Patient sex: M
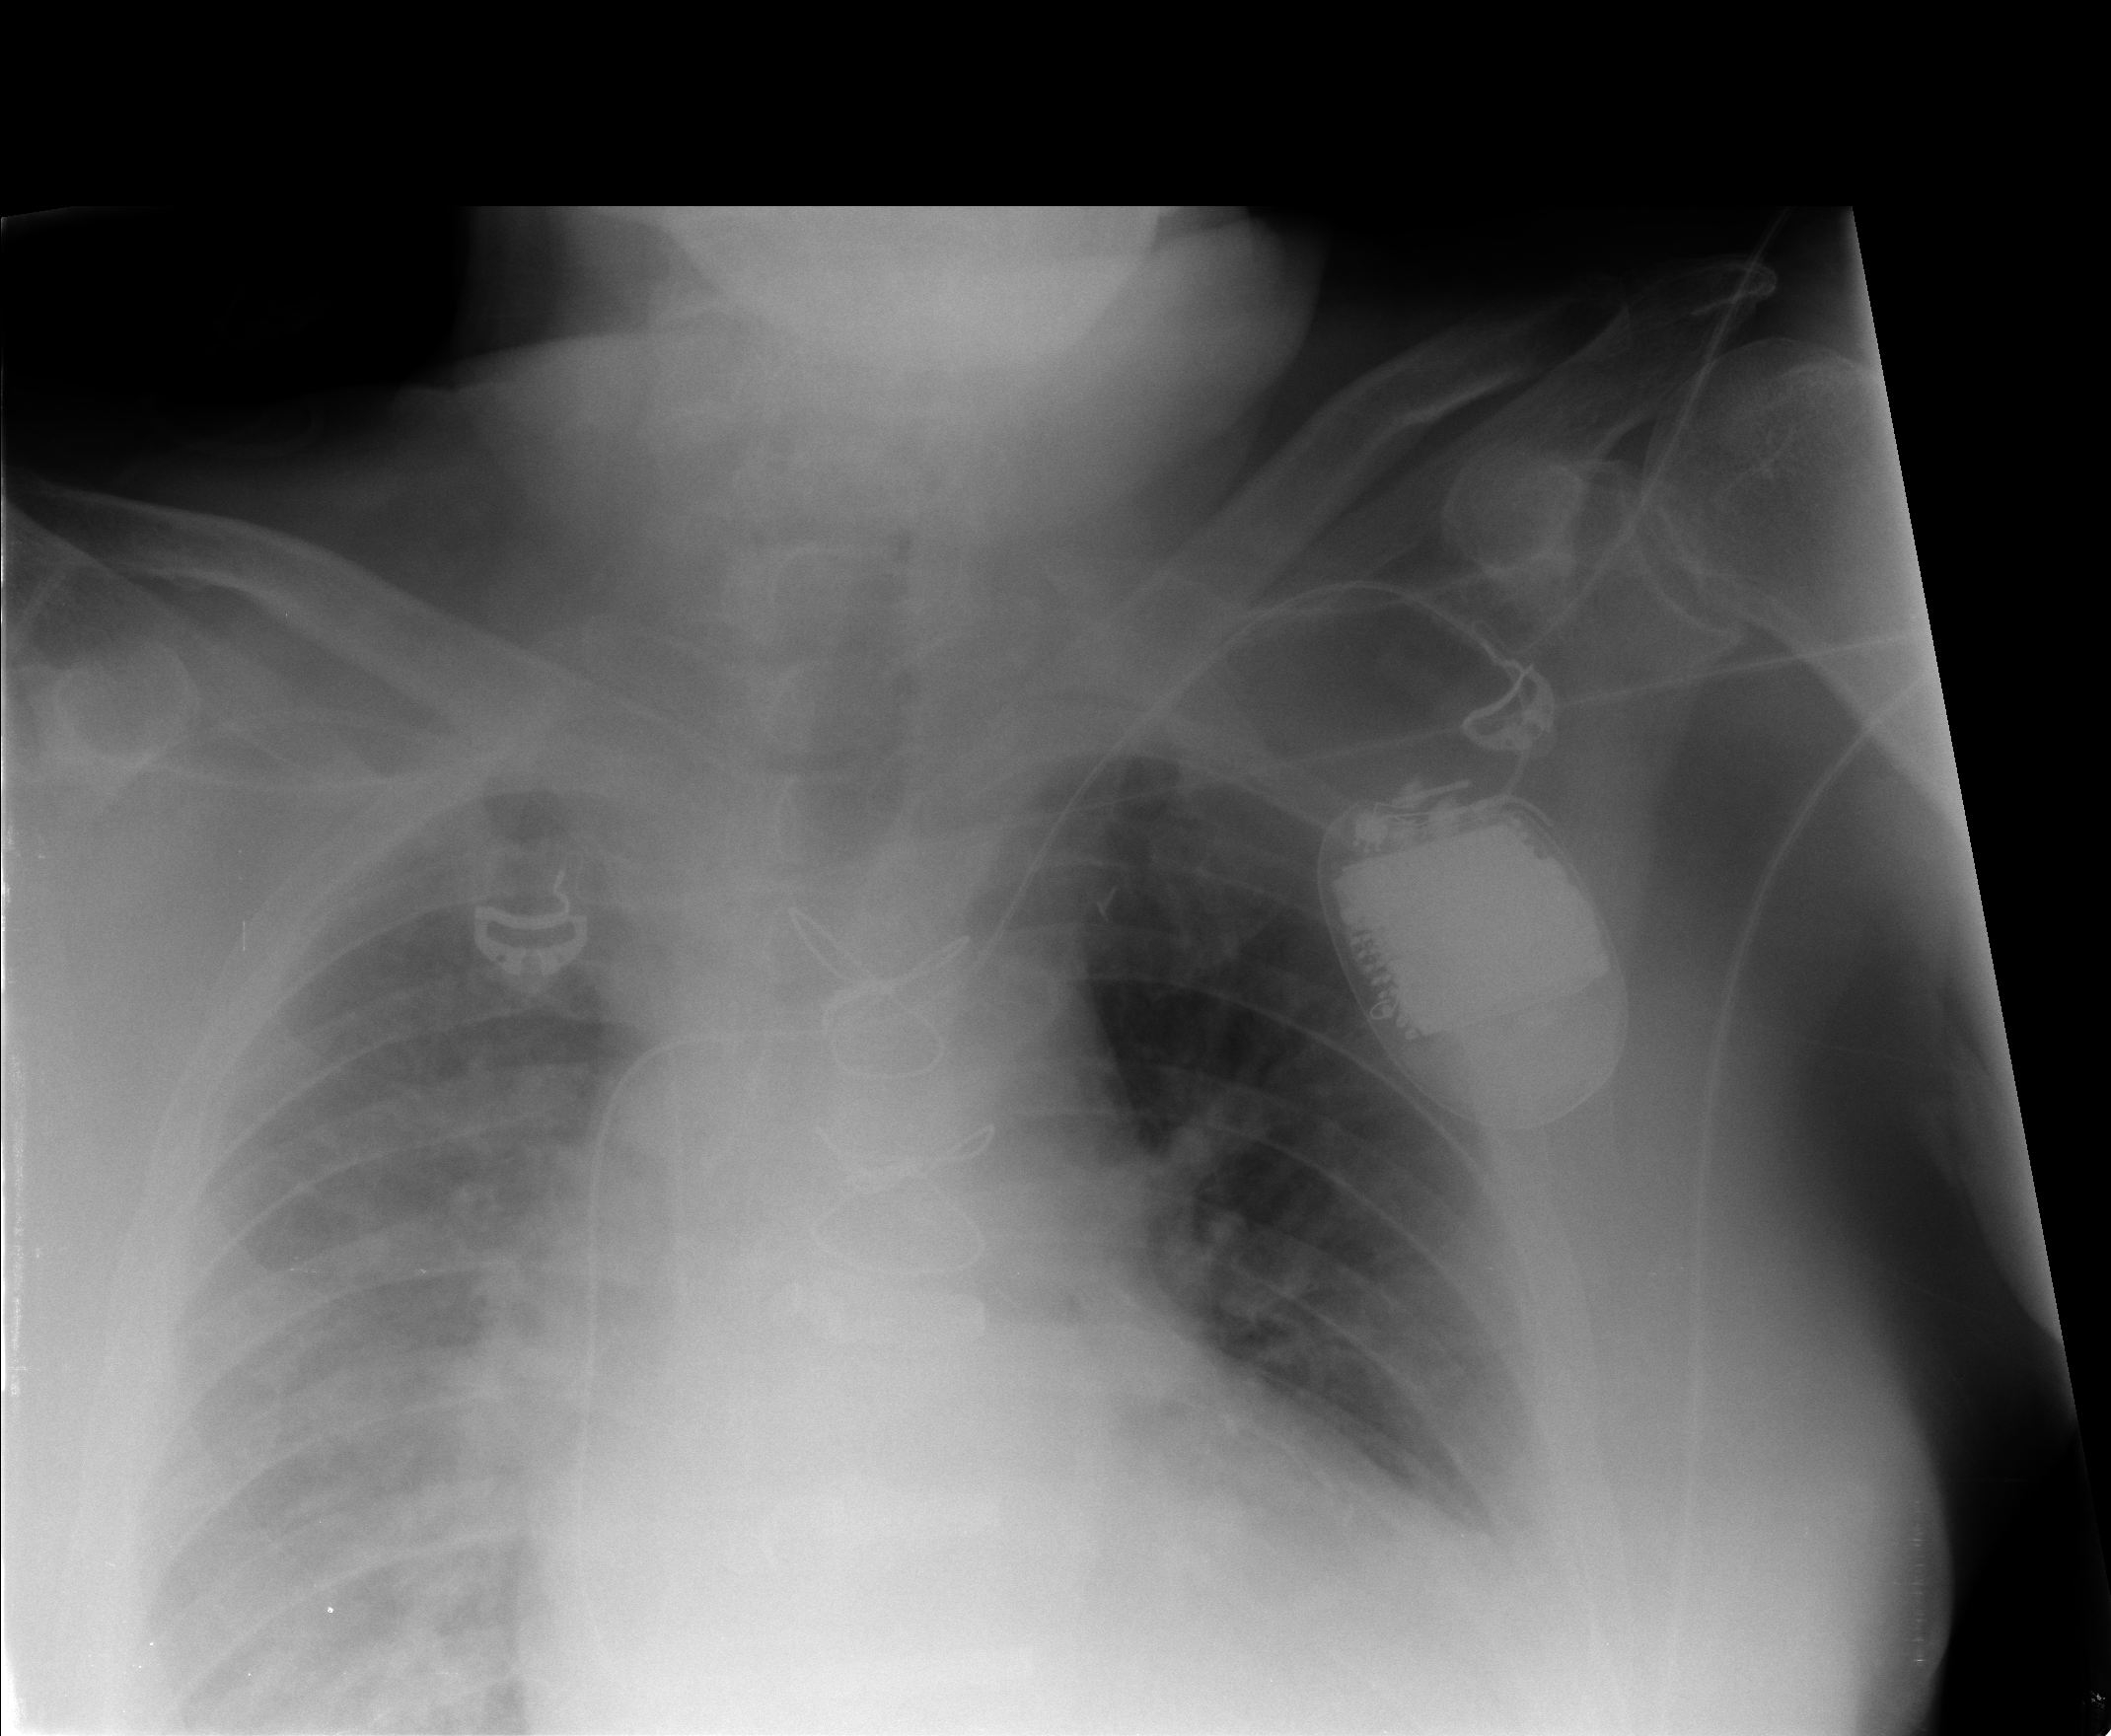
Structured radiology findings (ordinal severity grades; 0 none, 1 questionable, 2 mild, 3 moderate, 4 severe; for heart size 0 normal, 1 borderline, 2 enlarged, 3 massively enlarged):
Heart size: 2
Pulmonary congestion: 3
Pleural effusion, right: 3
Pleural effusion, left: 3
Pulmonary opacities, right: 1
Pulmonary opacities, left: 1
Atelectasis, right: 3
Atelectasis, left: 2